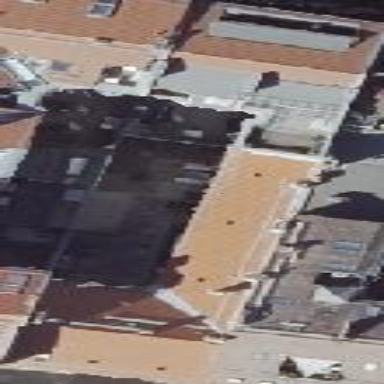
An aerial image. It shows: Residential building with gabled red roof.